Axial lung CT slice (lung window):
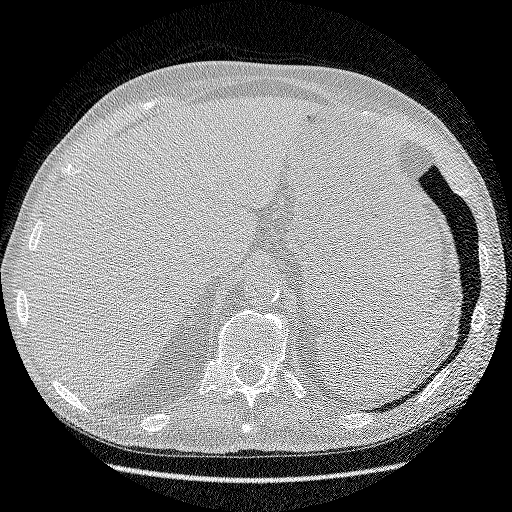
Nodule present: no